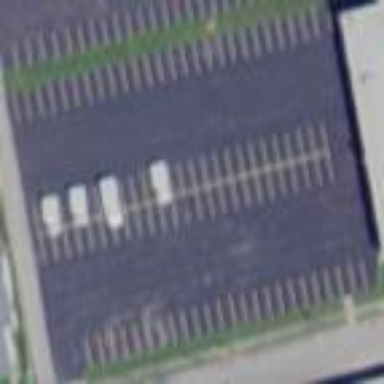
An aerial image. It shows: Parking area with surface.